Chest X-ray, AP view. Patient: 47 years old, sex M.
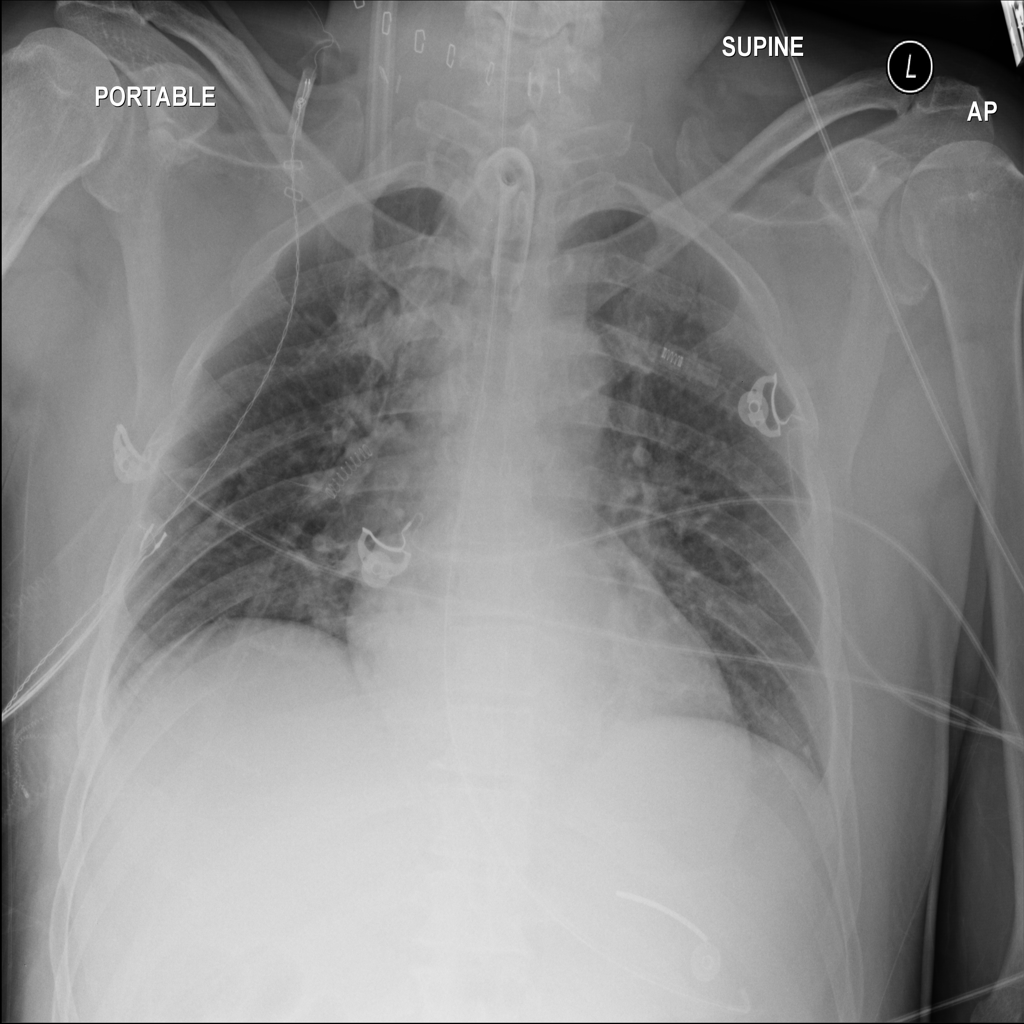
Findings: No Finding